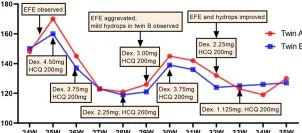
Dexamethasone dose adjustments and fetal atrioventricular intervals. The dose of dexamethasone (Dex) was adjusted according to the change in the fetal atrioventricular (AV) intervals at different gestational weeks (GWs) throughout the pregnancy. Represents the fetuses of case 1.
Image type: chart (chart)